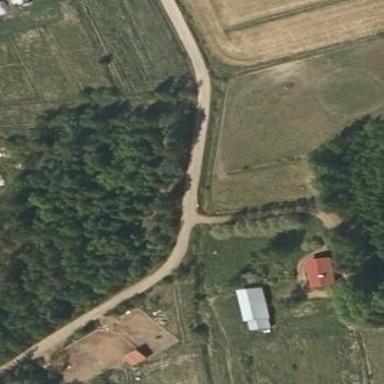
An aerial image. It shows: Farmyard area.